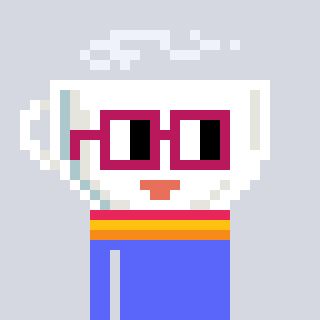
a pixel art character with square dark red glasses, a mug-shaped head and a purple-colored body on a cool background